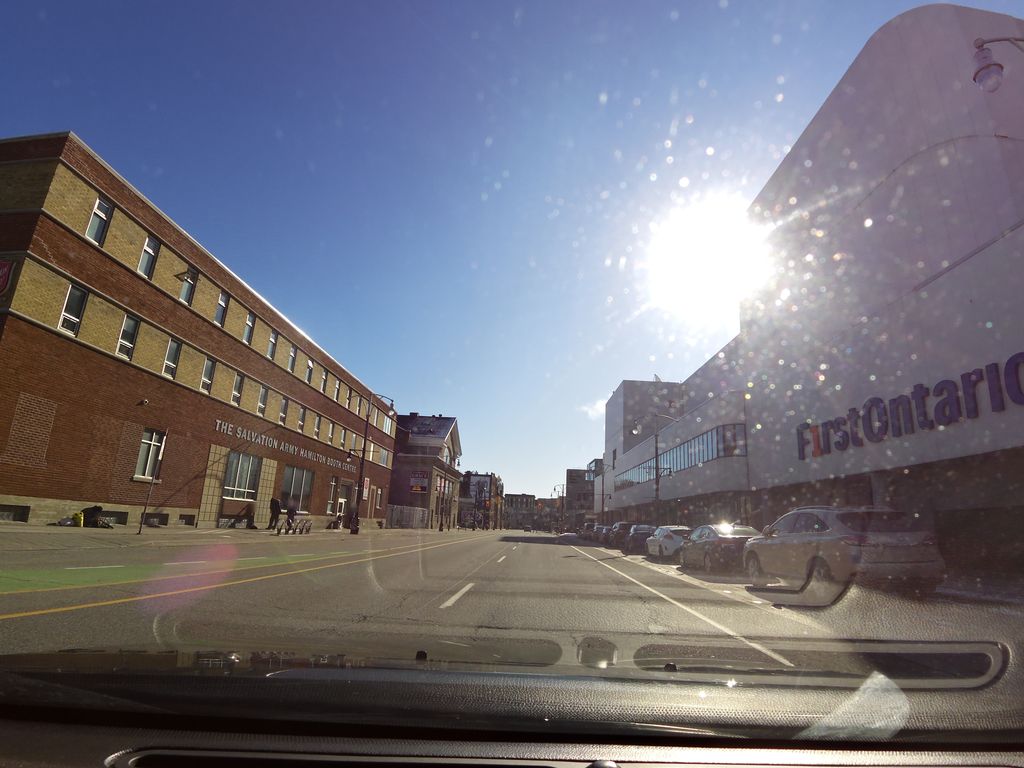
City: hamilton